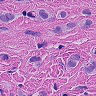
Metastatic tissue present: yes